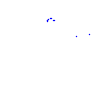
Particle: kaon